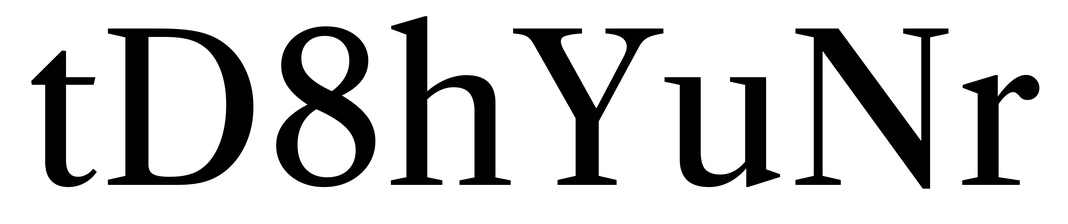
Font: LibreCaslonText_Regular